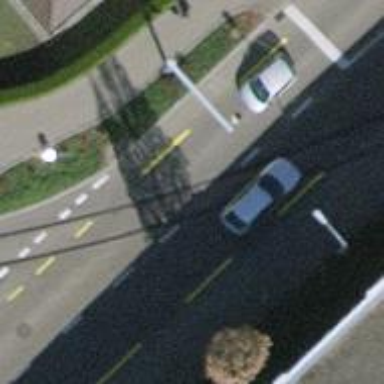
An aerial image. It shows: Uncontrolled zebra crossing at railway level crossing.